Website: lowes
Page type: receipt
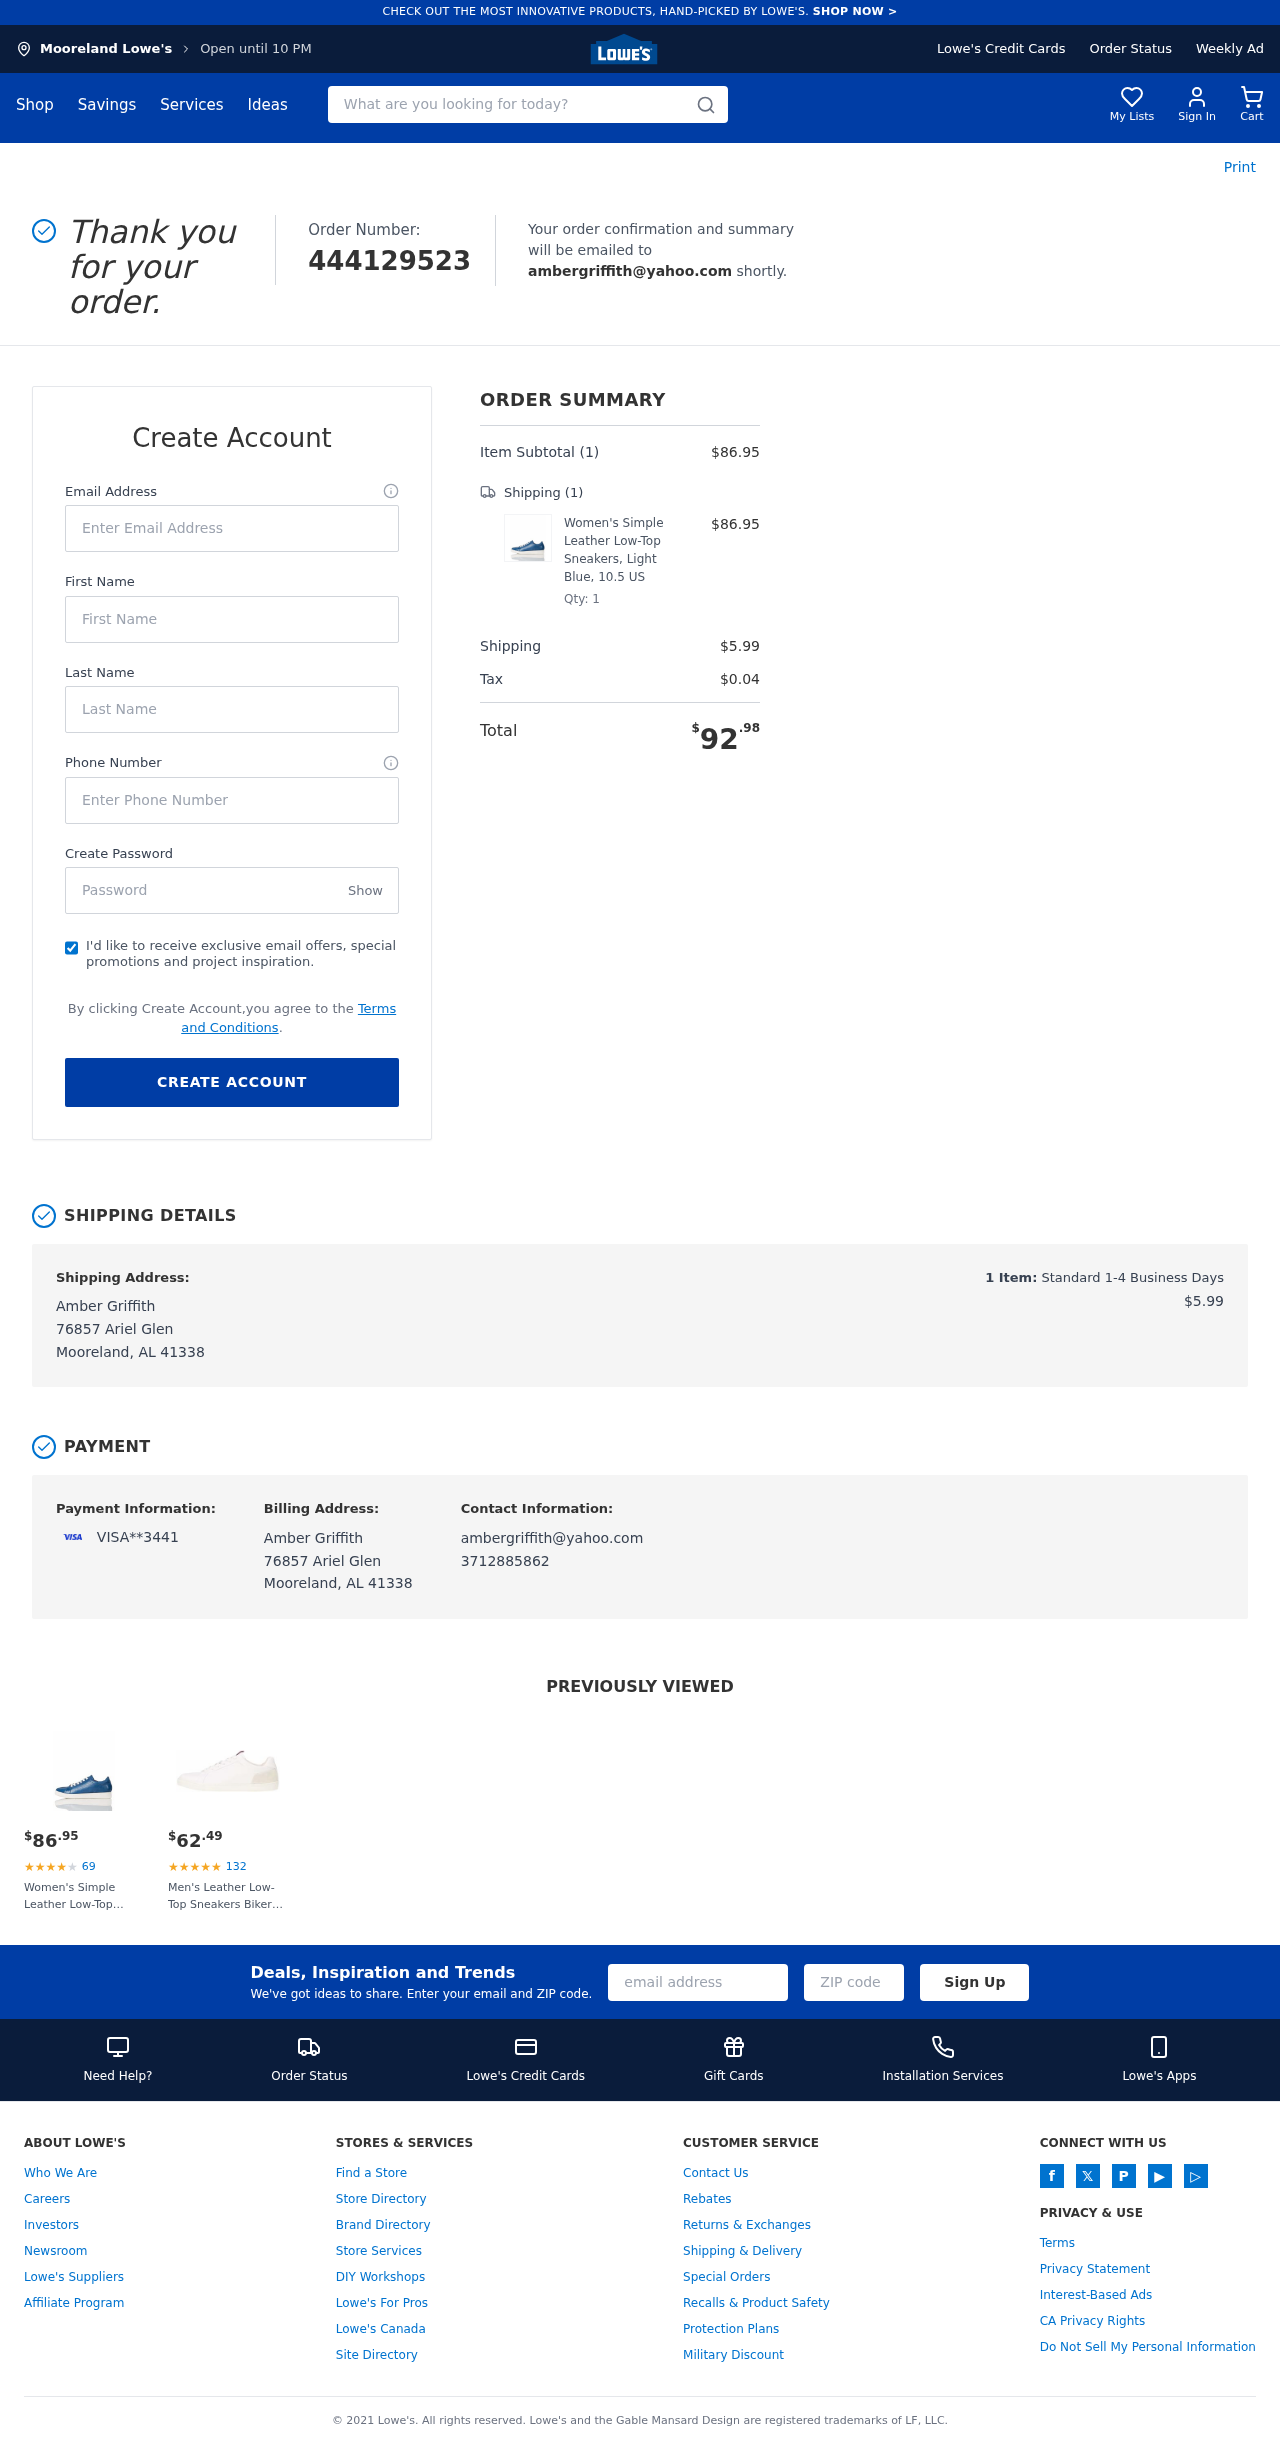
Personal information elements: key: PII_CARD_LAST4
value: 3441
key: PII_CARD_TYPE
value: VISA
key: PII_CITY
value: Mooreland
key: PII_EMAIL
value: ambergriffith@yahoo.com
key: PII_FULLNAME
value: Amber Griffith
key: PII_PHONE
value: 3712885862
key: PII_STREET
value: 76857 Ariel Glen
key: PII_FIRSTNAME
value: Amber
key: PII_LASTNAME
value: Griffith
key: PII_CITY_STATE_ZIP
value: Mooreland, AL 41338
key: PII_FULLNAME2
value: Amber Griffith
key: PII_FULLNAME3
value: Amber Griffith
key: PII_FIRSTNAME2
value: Amber
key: PII_FIRSTNAME3
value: Amber
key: PII_LASTNAME2
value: Griffith
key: PII_LASTNAME3
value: Griffith
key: PII_FIRSTNAME_DERIVED
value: Amber
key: PII_LASTNAME_DERIVED
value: Griffith
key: PII_FULLNAME_DERIVED
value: Amber Griffith
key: PII_NAME_FULL_DERIVED
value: Amber Griffith
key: PII_POSTCODE
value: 41338
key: PII_STATE_ABBR
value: AL
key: PII_POSTCODE_FULL
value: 41338
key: PII_CITY_STATE
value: Mooreland, AL
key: PII_POSTCODE_NUMERIC
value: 41338
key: PII_EMAIL2
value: ambergriffith@yahoo.com
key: PII_EMAIL3
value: ambergriffith@yahoo.com
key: PII_PHONE_LINE
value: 5862
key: PII_PHONE_SUFFIX
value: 5862
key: PII_PHONE2
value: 3712885862
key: PII_PHONE3
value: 3712885862
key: PII_PHONE_NUMERIC
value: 3712885862
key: PII_PHONE_LINE_NUMERIC
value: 5862
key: PII_PHONE_SUFFIX_NUMERIC
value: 5862
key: PII_PHONE2_NUMERIC
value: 3712885862
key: PII_PHONE3_NUMERIC
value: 3712885862
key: PII_PHONE_DIGITS
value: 3712885862
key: PII_PHONE_LAST4
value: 5862
Product elements: key: PRODUCT1_NAME
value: Women's Simple Leather Low-Top Sneakers, Light Blue, 10.5 US
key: PRODUCT1_PRICE
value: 86.95
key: PRODUCT1_QUANTITY
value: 1
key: PRODUCT2_NAME
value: Men's Leather Low-Top Sneakers Biker Boots, White White, Women 2
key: PRODUCT2_NUM_RATINGS
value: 132
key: PRODUCT2_PRICE
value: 62.49
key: PRODUCT1_PRICE2
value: $86.95
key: PRODUCT1_RATING2
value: ★
★
★
★
★
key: PRODUCT1_NUM_RATINGS2
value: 69
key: PRODUCT1_NAME2
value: Women's Simple Leather Low-Top Sneakers, Light Blue, 10.5 US
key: PRODUCT2_RATING
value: ★
★
★
★
★
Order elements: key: ORDER_ID
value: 444129523
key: ORDER_NUM_ITEMS
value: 1
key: ORDER_SUBTOTAL
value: $86.95
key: ORDER_NUM_ITEMS2
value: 1
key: ORDER_SHIPPING_COST
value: $5.99
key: ORDER_TAX
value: $0.04
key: ORDER_TOTAL
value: $92.98
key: ORDER_NUM_ITEMS3
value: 1
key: ORDER_SHIPPING_COST2
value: $5.99
Search elements: key: HEADER_SEARCH
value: What are you looking for today?